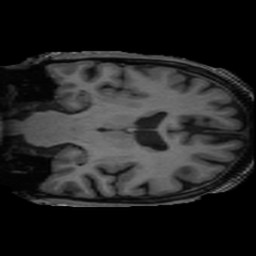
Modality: T1w
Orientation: coronal
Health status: ill
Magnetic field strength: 3 T